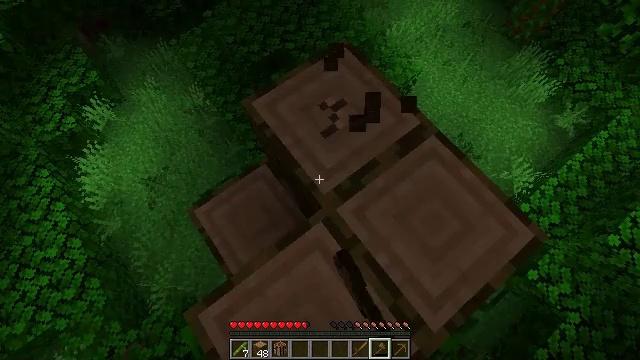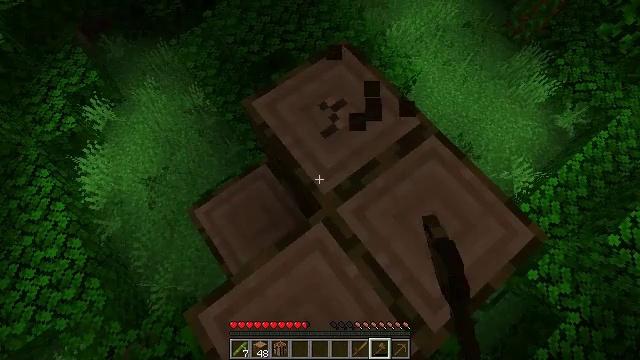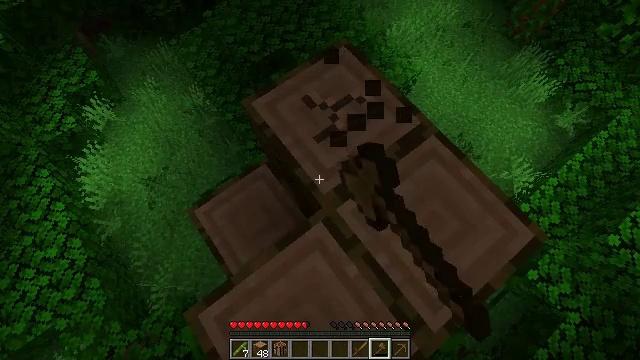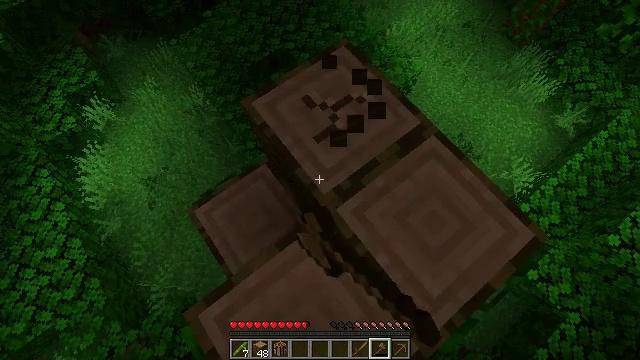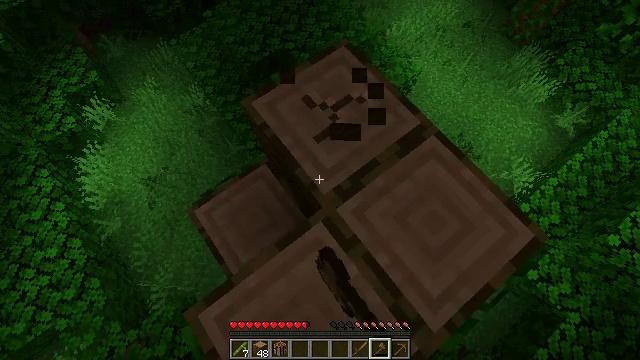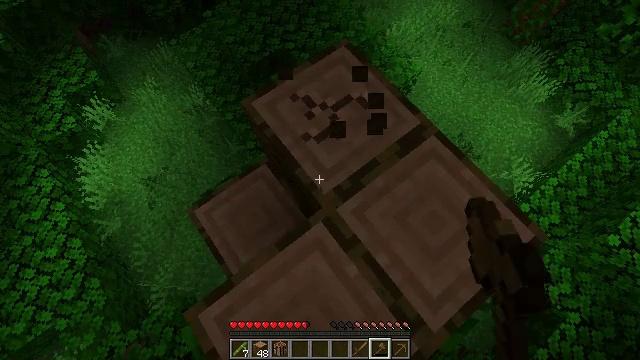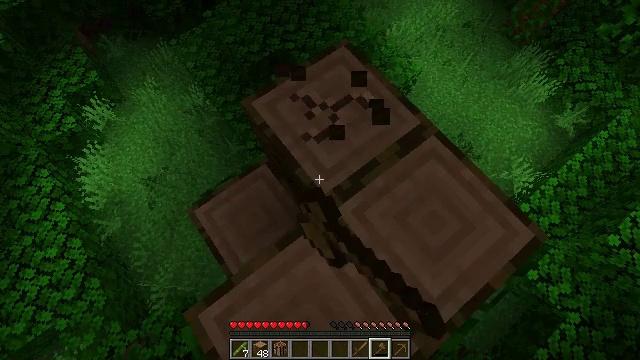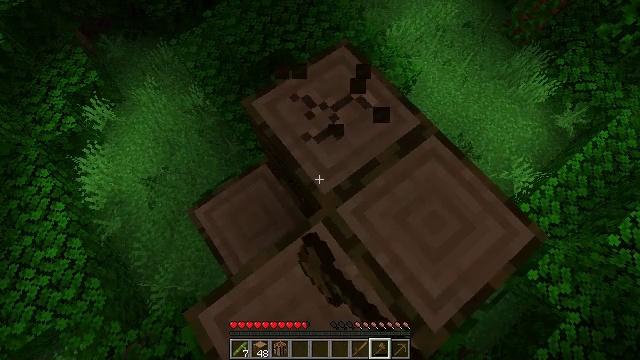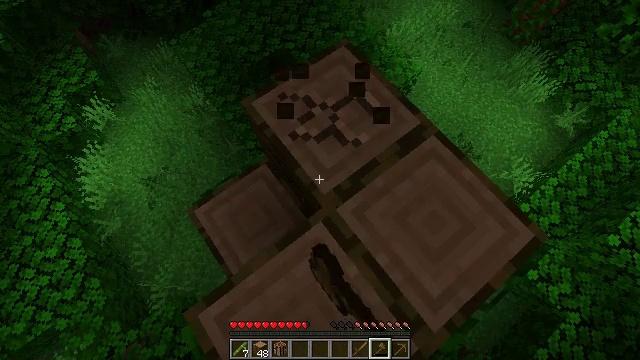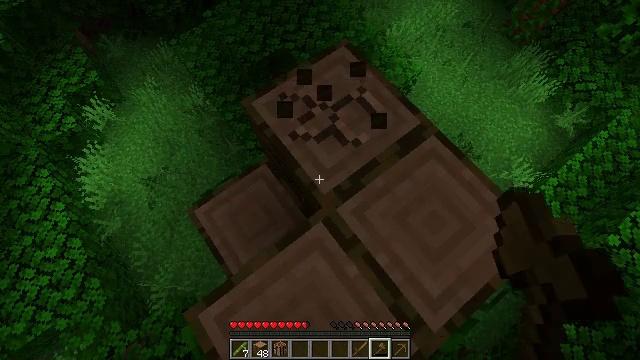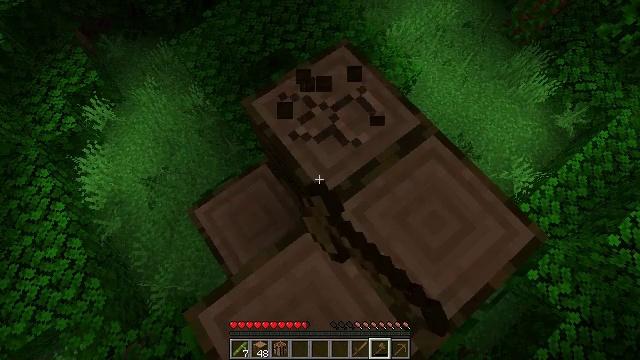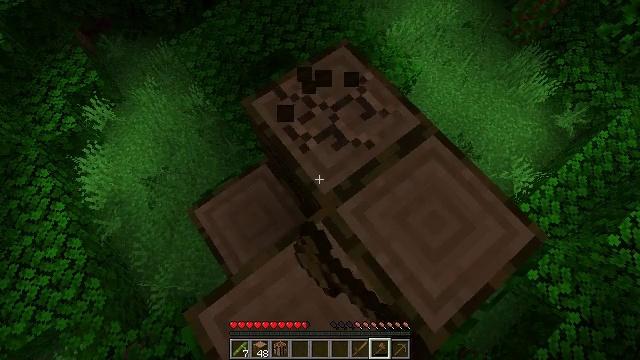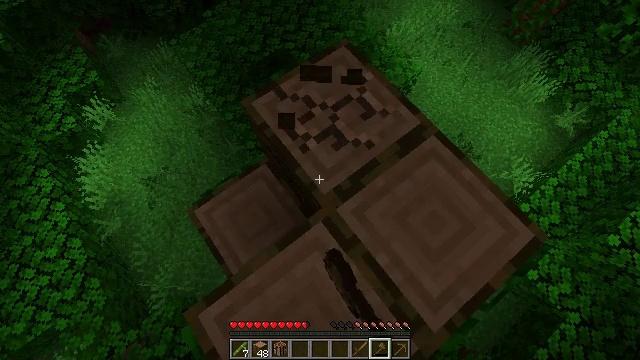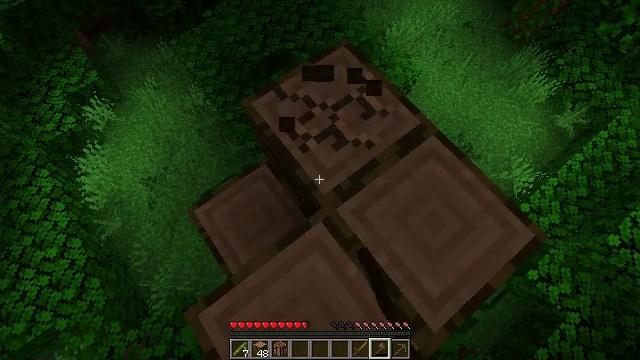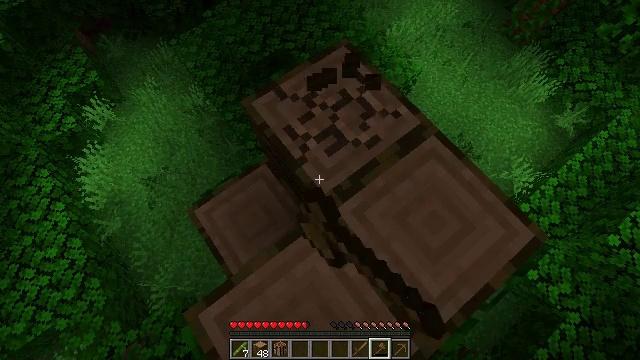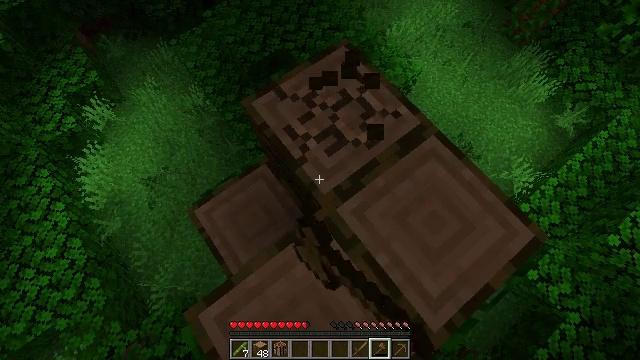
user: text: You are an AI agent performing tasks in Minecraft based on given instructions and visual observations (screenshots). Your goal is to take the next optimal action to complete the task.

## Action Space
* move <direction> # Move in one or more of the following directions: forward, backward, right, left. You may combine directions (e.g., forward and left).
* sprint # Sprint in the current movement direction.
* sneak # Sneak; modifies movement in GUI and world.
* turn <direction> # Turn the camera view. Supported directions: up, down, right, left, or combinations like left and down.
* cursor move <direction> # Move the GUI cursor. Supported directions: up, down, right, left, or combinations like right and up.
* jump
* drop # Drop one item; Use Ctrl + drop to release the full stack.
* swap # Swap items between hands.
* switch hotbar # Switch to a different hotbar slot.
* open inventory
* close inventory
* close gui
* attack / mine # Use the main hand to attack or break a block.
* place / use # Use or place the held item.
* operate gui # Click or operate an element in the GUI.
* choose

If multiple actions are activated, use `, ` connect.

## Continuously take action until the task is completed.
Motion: motion action
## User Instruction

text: Harvest the jungle log from the tree trunk.
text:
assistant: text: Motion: attack / mine
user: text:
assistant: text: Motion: attack / mine
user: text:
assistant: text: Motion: attack / mine
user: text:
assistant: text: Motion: attack / mine
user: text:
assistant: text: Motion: attack / mine
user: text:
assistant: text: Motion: attack / mine
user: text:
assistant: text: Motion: attack / mine
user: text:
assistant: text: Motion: attack / mine
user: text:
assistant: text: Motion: attack / mine
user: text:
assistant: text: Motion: attack / mine
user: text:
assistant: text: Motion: attack / mine
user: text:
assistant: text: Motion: attack / mine
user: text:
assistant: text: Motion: attack / mine
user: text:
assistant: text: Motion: attack / mine
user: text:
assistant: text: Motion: attack / mine
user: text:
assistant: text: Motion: attack / mine
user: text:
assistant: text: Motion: attack / mine
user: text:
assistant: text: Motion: attack / mine
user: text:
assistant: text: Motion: attack / mine
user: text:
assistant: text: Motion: attack / mine
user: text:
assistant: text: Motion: attack / mine
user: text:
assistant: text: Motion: attack / mine
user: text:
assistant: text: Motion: attack / mine
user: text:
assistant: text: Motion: attack / mine
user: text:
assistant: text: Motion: attack / mine
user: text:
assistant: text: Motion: attack / mine
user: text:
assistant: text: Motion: attack / mine
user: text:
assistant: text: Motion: attack / mine
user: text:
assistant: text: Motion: attack / mine
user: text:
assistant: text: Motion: attack / mine